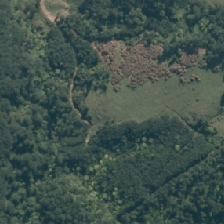
Land cover: grose_broom